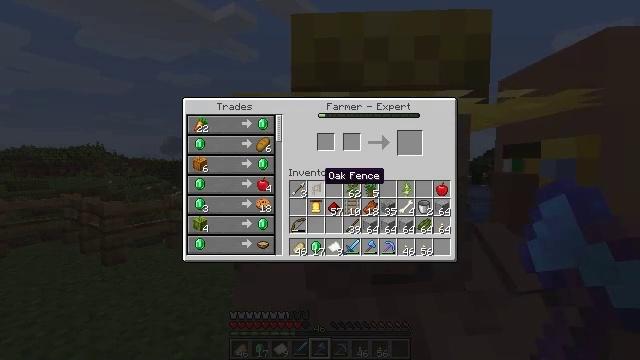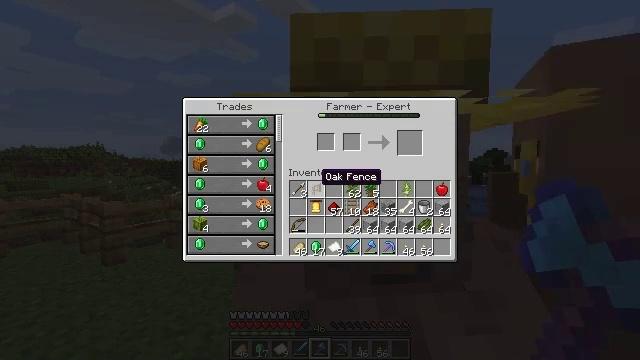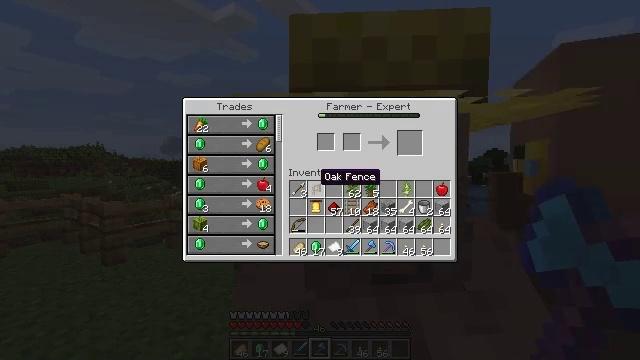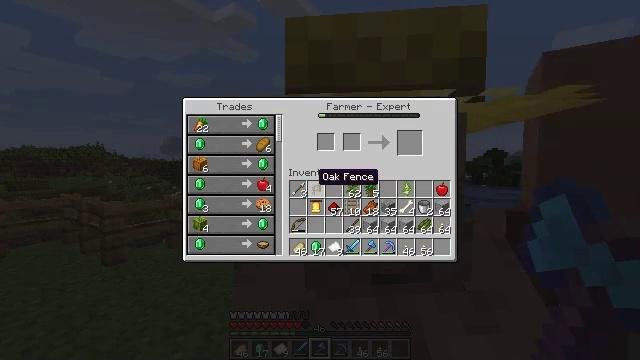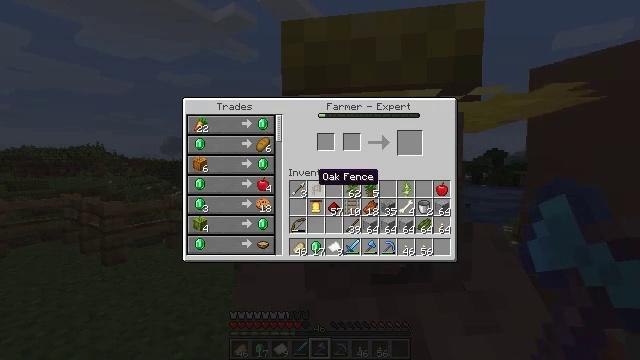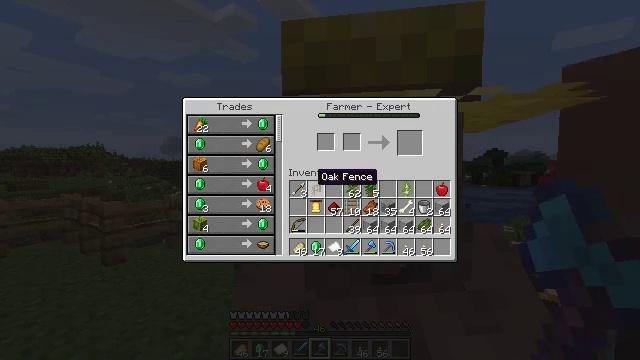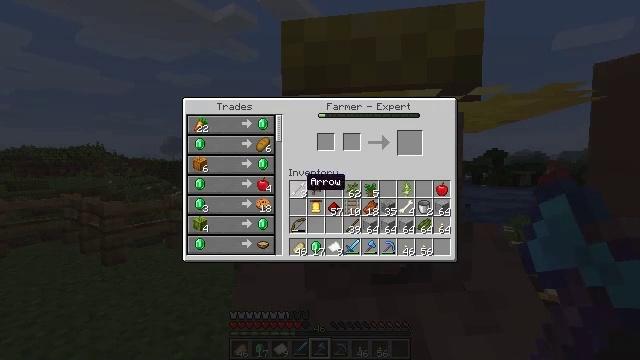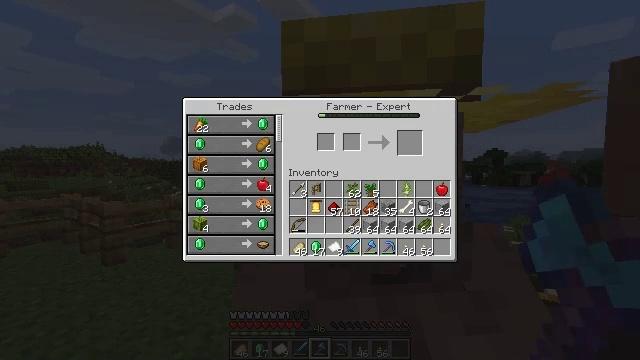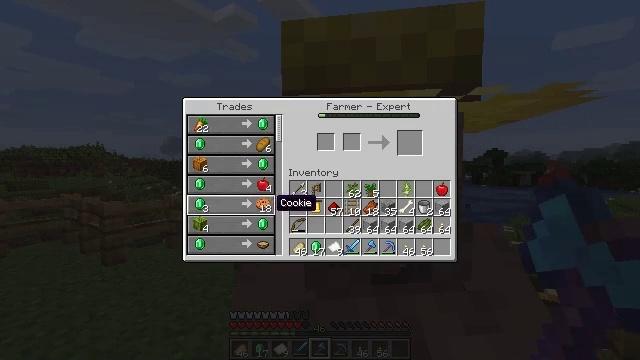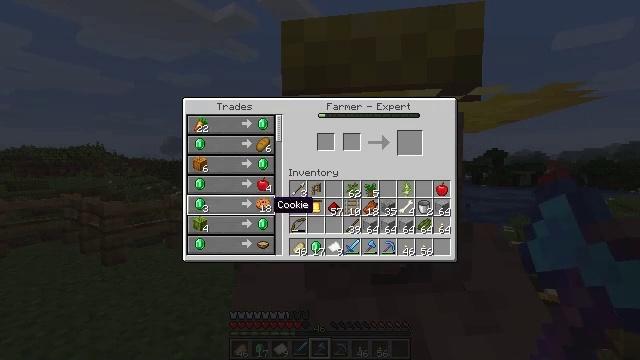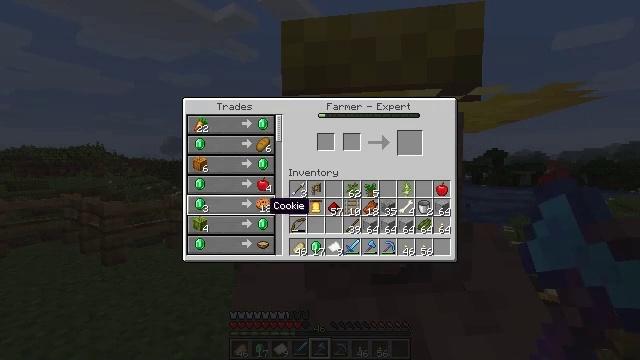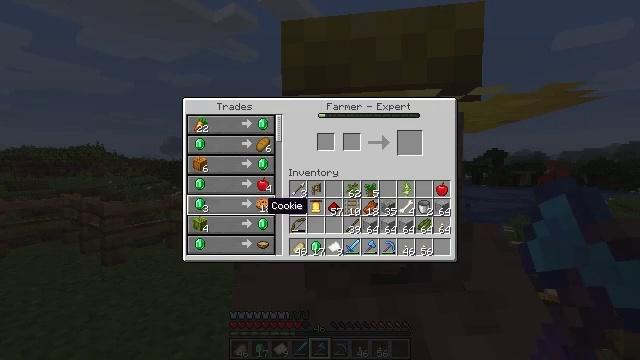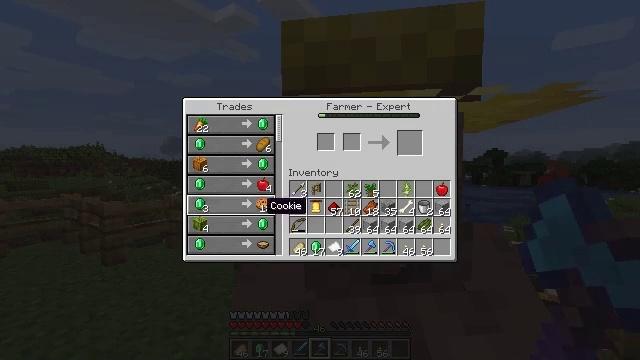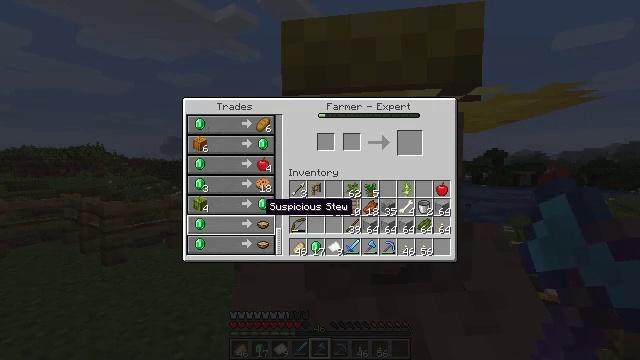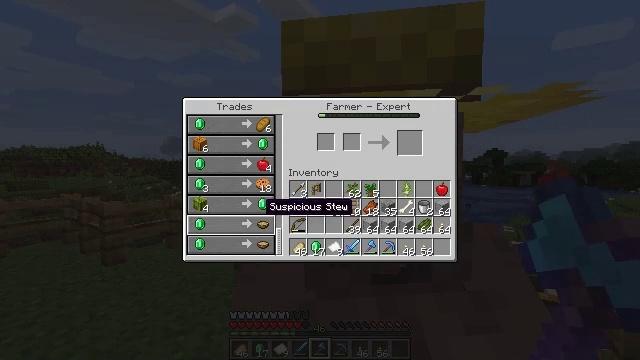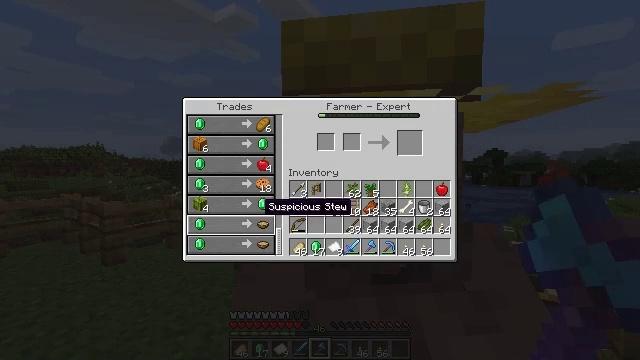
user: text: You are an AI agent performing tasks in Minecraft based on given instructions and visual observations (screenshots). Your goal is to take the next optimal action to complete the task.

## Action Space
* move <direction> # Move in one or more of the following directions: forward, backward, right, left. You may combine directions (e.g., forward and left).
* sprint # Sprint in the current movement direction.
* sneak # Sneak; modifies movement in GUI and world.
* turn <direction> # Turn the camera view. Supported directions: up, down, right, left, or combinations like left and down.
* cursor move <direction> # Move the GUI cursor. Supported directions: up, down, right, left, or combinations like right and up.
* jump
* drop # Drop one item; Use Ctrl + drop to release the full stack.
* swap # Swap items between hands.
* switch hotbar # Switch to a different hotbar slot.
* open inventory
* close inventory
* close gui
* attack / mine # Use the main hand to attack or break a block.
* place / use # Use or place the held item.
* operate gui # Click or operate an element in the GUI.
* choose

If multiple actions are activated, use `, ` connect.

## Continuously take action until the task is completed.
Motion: motion action
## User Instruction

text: Use the crafting table to craft a suspicious stew.
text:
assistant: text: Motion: no_op
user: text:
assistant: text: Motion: no_op
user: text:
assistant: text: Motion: no_op
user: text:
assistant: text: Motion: no_op
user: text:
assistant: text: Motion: no_op
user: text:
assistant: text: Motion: cursor move left
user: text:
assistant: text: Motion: cursor move left and down
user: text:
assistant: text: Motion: cursor move left and down
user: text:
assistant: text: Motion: no_op
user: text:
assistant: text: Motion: no_op
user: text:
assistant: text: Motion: no_op
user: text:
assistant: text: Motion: no_op
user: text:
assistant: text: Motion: no_op
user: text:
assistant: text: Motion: no_op
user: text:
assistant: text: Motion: no_op
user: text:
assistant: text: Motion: no_op
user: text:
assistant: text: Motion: no_op
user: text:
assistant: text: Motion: no_op
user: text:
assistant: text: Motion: no_op
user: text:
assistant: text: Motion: no_op
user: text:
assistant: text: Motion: no_op
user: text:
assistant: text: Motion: no_op
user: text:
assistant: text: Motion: no_op
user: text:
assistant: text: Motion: no_op
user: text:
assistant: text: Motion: no_op
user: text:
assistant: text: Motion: no_op
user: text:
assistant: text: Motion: no_op
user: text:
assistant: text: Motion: no_op
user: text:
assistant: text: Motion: no_op
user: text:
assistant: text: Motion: no_op